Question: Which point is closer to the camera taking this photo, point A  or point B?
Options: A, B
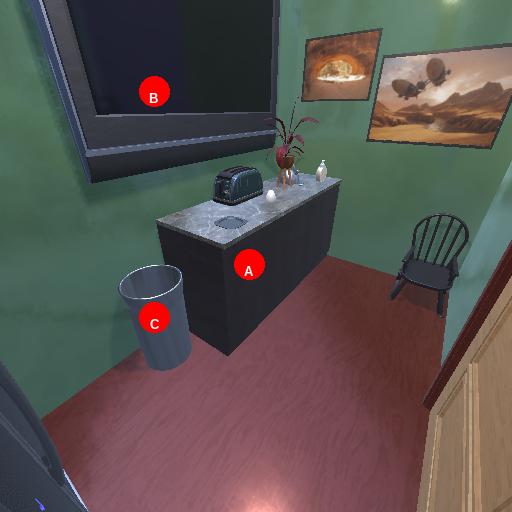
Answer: A